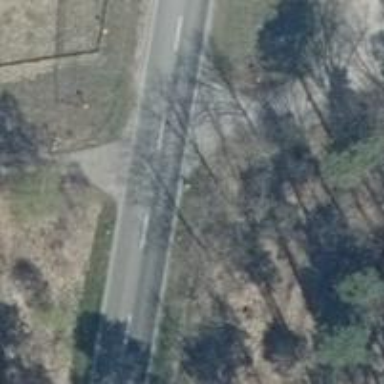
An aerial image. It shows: Emergency access point on the road.